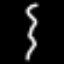
Label: squiggle